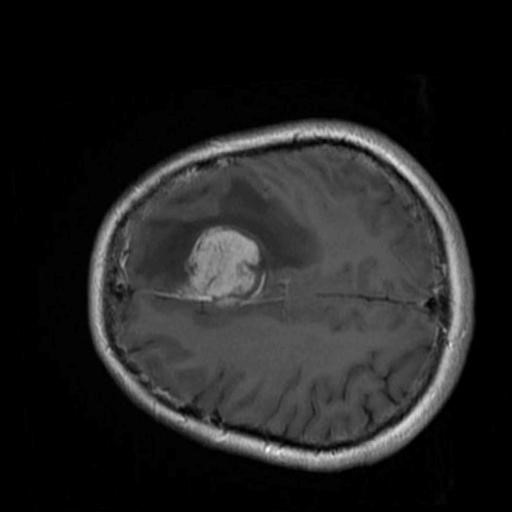
Label: brain_menin